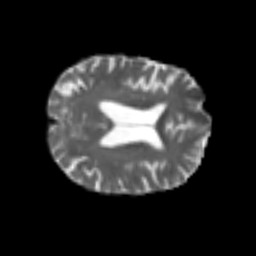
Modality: T2w
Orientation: axial
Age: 58
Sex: male
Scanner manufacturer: siemens
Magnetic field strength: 3 T
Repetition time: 4.999 s
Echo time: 0.07946 s